Question: I was using Primefaces 3.4. I recently upgraded to primefaces 4.0.
Below code was working fine in 3.4. However after I upgraded to 4.0, my table facet header doesn't align with the column headers.

'''
<p:dataTable id="itunesTopSongsDt"
var="itunesTopSongsDtV"
value="#{applicationAccessMb.itunesTopSongsList}"
resizableColumns="false"
style="width: 600px; float: right; margin-right: 10px; margin-top: 0px;">
<f:facet name="header">
<p:row>
<p:column colspan="3">
<p:outputPanel style="float:left;">
<h:outputText id="itunesTopSongsDtHdr"
value="iTunes Top 10 Songs"/>
</p:outputPanel>
</p:column>
<p:column>
<p:outputPanel style="float:right;">
<p:selectOneMenu id="songsChartCountrySom"
value="#{applicationAccessMb.songChartCountry}"
effect="fade"
style="text-align: left">
<f:selectItems value="#{applicationAccessMb.reportCountry}"/>
<p:ajax process="songsChartCountrySom"
event="change"
listener="#{applicationAccessMb.getItunesTopSongsForCountry}"
update="itunesTopSongsDt"/>
</p:selectOneMenu>
</p:outputPanel>
</p:column>
</p:row>
</f:facet>
<p:column headerText="Rank"
width="30"
style="text-align: center;">
<h:outputText value = "#{itunesTopSongsDtV.rank}"/>
</p:column>
<p:column width="45">
<p:graphicImage url="#{itunesTopSongsDtV.imagePath}" width="45" height="45"/>
</p:column>
<p:column headerText="Artist"
width="200">
<h:outputText value = "#{itunesTopSongsDtV.artist}"
rendered="#{!itunesTopSongsDtV.itunesArtistLinkFound}"/>
<h:outputLink onclick="window.open('#{itunesTopSongsDtV.itunesArtistLink}',
'', 'left=5,top=5,width=1080,height=700,toolbar=1,resizable=1,scrollbars=1'); return false;"
rendered="#{itunesTopSongsDtV.itunesArtistLinkFound}">
<h:outputText value = "#{itunesTopSongsDtV.artist}"/>
</h:outputLink>
</p:column>
<p:column headerText="Title"
width="250">
<h:outputLink onclick="window.open('#{itunesTopSongsDtV.itunesLink}',
'', 'left=5,top=5,width=1080,height=700,toolbar=1,resizable=1,scrollbars=1'); return false;">
<h:outputText value = "#{itunesTopSongsDtV.title}"/>
</h:outputLink>
</p:column>
</p:dataTable>
'''
See the pictures. Is there any setting I am missing which I need to do in primefaces 4.0
Thanks
Chirag
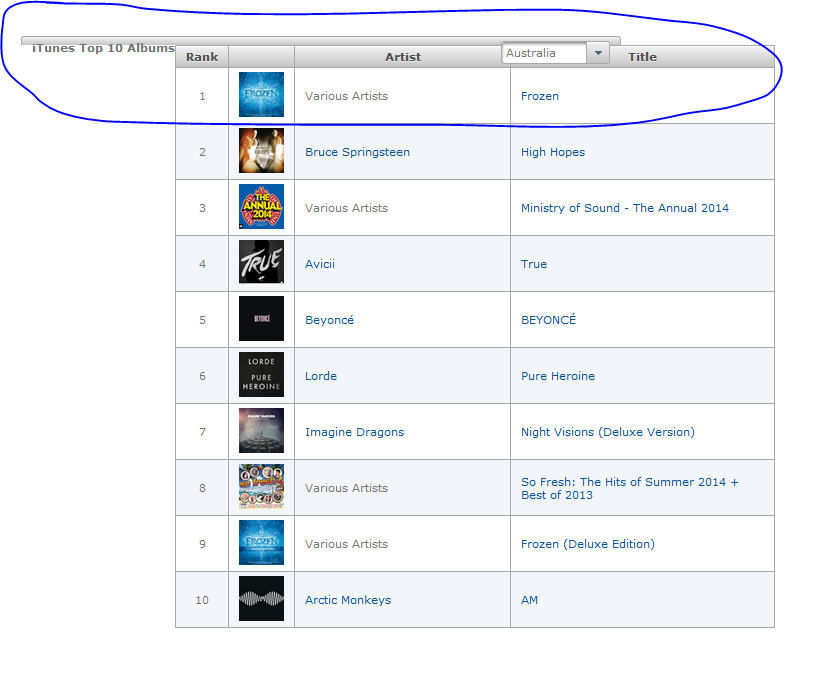
Answer: A very simple solution would be replace the outputPanel by an easy div with align
'''
<div align="left">
<h:outputText id="itunesTopSongsDtHdr" value="iTunes Top 10 Songs"/>
</div>
'''